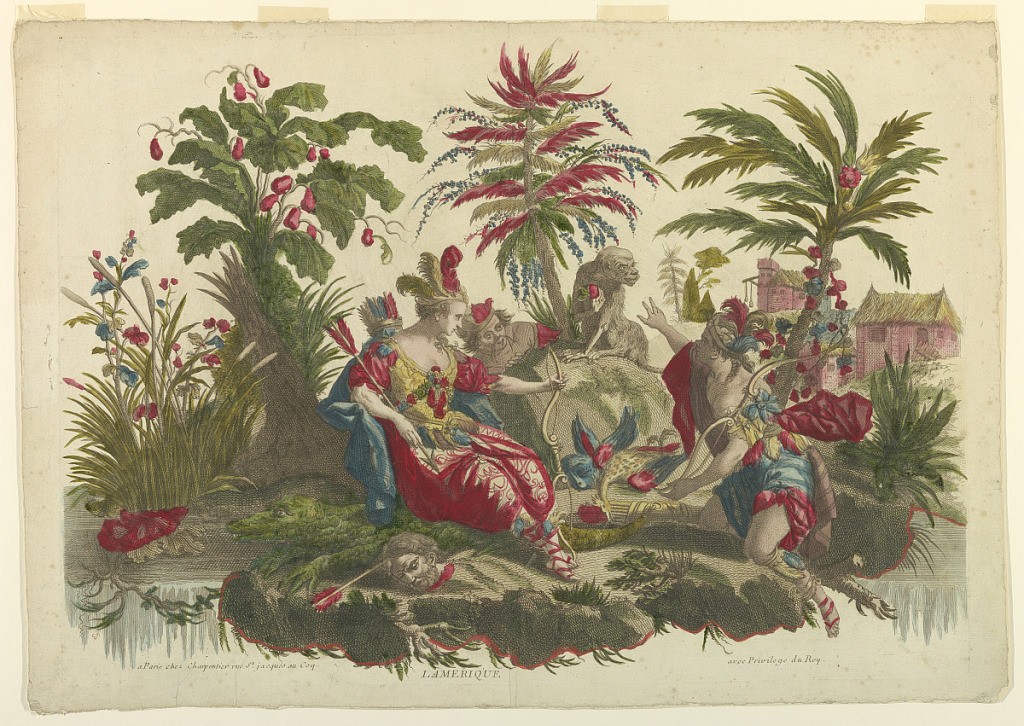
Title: America
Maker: Alexis Peyrotte, French, 1699–1769
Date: ca. 1750
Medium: Hand-colored etching with watercolor on paper
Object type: Print
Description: America, a woman with feather headdress, bow, arrow and quiver is seated on a crocodile, at left. At right is an Indian with a bow, kneeling and pointing at an animal resembling a monkey on a knoll behind which a man with a long moustache crouches. In the foreground is a man's head, pierced by an arrow.